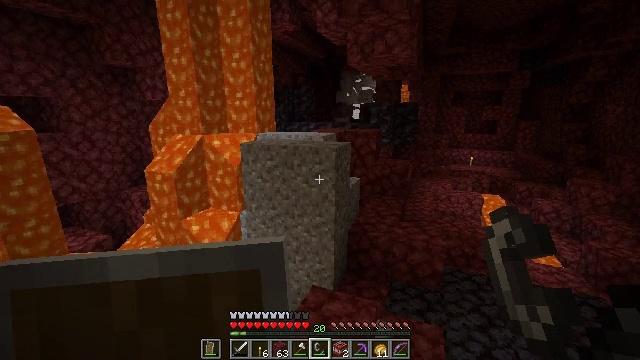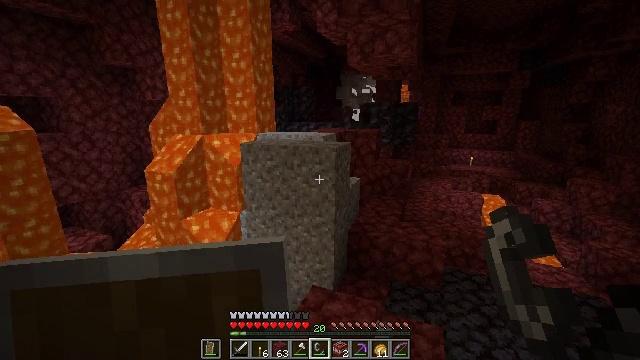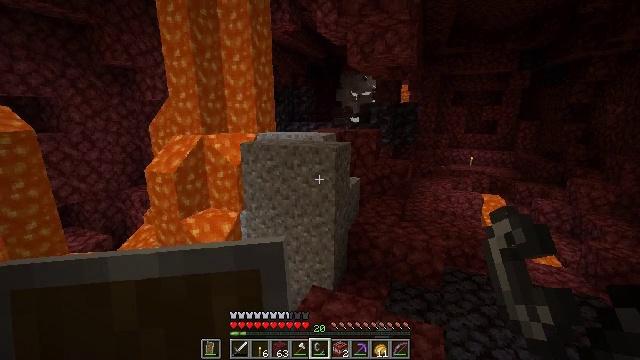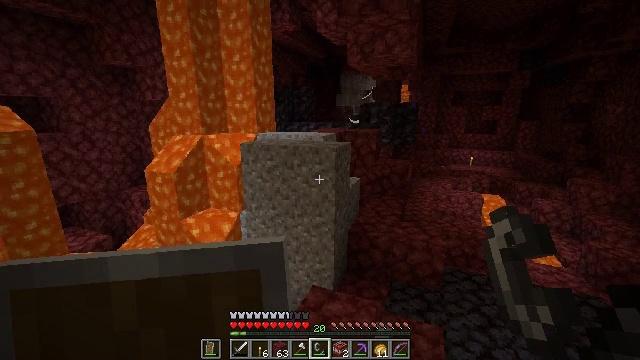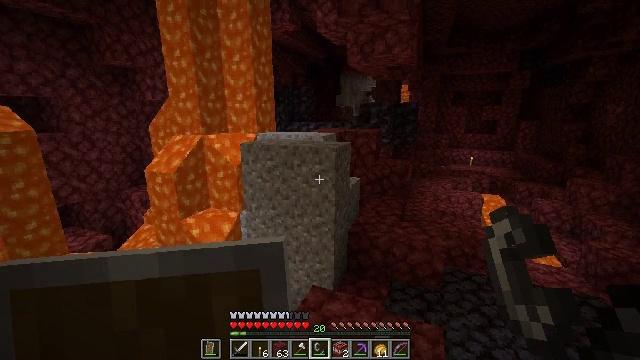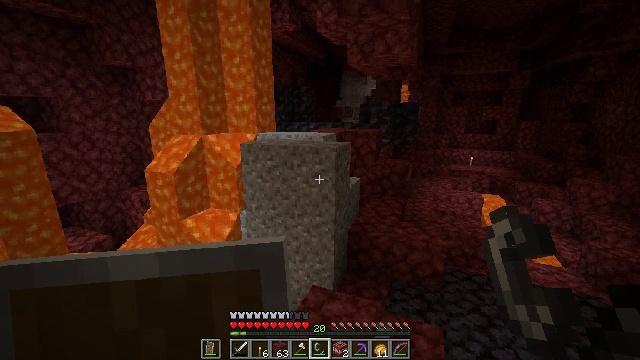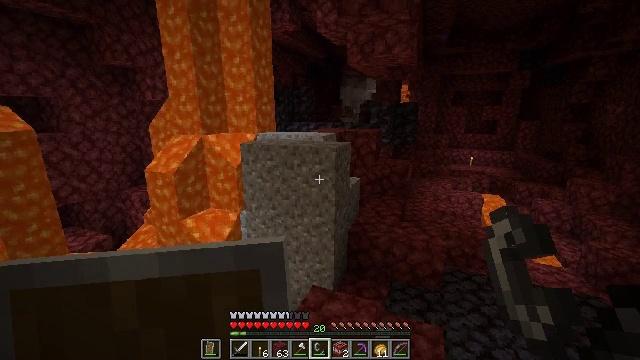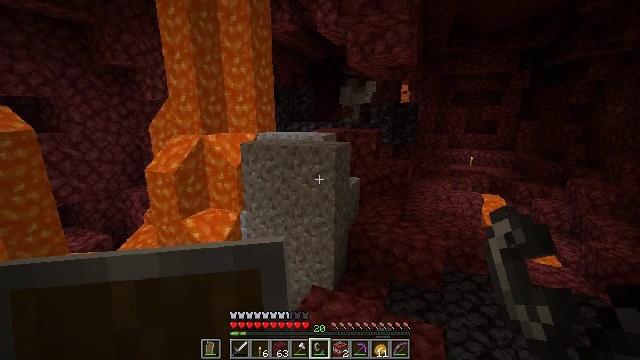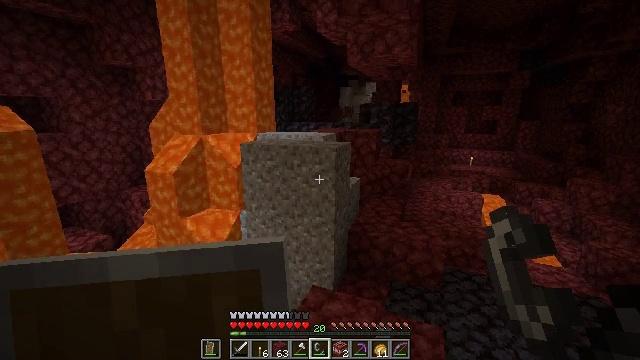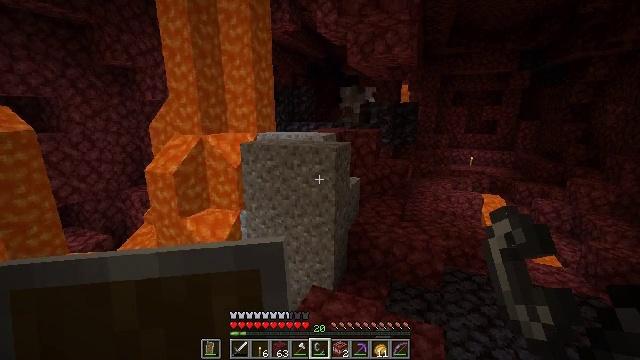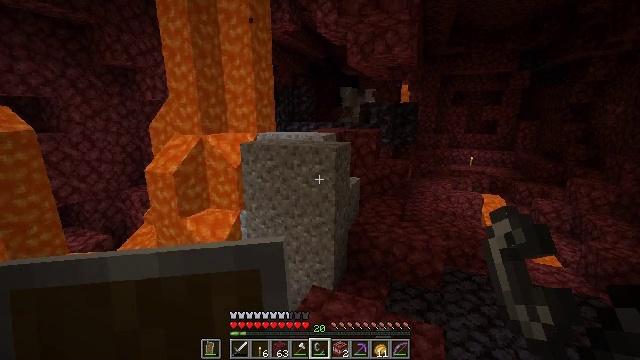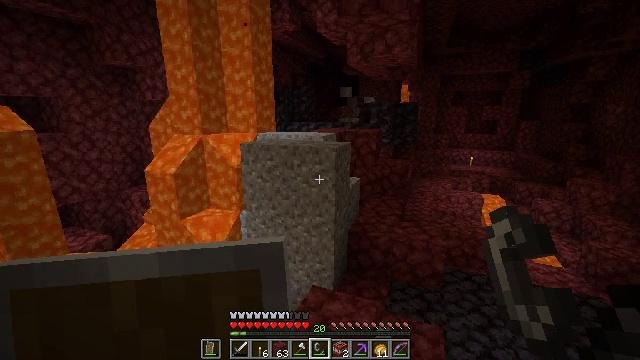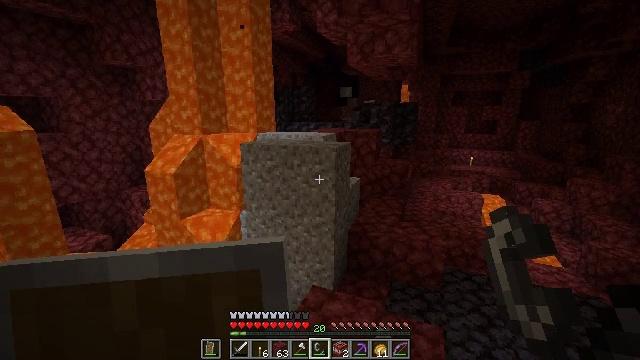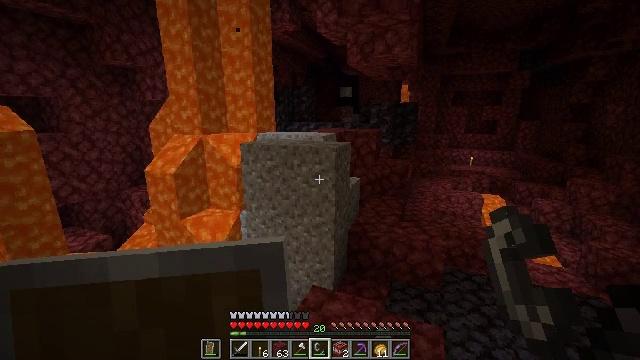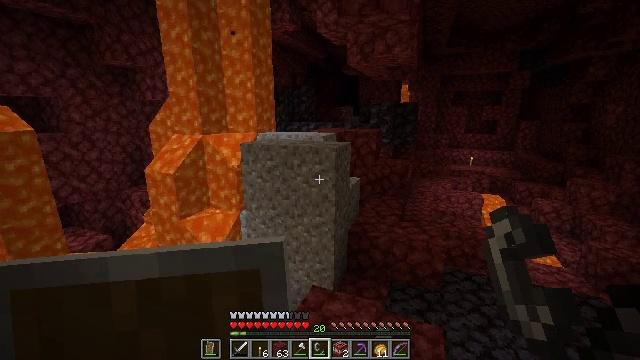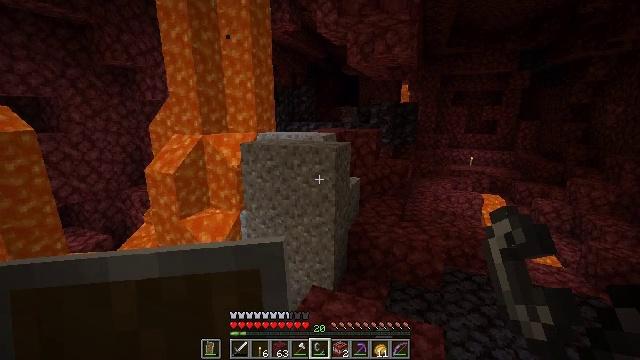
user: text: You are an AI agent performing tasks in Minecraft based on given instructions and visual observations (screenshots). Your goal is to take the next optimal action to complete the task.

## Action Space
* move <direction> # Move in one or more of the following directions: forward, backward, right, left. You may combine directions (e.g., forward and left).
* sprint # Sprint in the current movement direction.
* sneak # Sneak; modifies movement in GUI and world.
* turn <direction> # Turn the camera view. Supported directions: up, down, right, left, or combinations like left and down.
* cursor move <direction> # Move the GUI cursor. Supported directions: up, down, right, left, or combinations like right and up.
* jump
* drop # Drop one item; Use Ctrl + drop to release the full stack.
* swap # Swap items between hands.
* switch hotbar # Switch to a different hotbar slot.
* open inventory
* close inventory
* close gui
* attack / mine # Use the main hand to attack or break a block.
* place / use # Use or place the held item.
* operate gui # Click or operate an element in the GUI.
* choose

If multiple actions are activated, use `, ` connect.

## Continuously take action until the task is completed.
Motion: motion action
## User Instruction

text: Break ancient debris with a diamond or Netherite pickaxe.
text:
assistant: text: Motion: no_op
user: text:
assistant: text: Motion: no_op
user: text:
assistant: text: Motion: no_op
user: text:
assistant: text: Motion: no_op
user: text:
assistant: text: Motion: no_op
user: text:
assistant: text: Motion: no_op
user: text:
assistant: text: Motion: no_op
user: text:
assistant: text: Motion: no_op
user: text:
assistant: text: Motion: no_op
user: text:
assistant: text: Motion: no_op
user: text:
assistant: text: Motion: no_op
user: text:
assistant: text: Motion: no_op
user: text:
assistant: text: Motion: no_op
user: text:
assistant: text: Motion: no_op
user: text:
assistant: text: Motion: no_op
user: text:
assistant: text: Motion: no_op
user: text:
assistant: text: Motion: no_op
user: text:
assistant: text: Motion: no_op
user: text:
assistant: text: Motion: no_op
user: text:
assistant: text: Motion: no_op
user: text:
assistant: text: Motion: no_op
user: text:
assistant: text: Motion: no_op
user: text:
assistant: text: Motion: no_op
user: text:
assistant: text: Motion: no_op
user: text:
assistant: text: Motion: no_op
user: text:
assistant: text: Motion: no_op
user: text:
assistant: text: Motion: no_op
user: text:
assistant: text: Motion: no_op
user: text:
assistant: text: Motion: no_op
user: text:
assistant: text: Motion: no_op